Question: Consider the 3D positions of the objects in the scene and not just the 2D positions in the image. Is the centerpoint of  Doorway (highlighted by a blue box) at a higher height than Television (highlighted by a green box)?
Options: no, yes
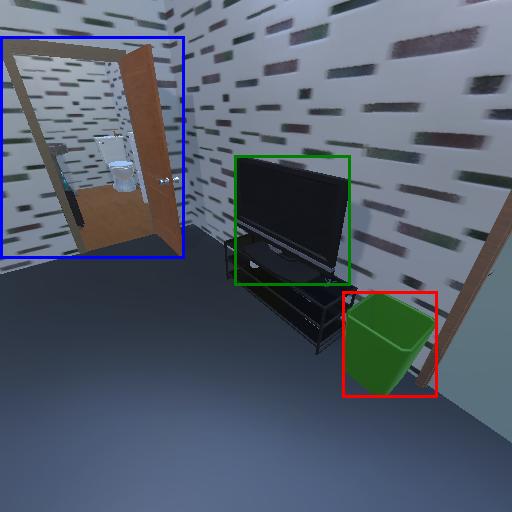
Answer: no